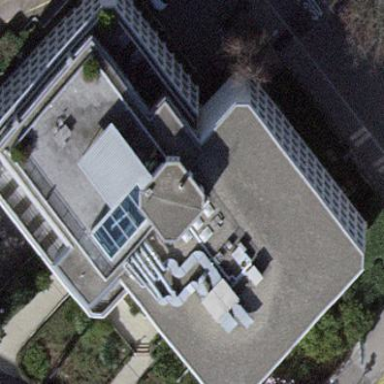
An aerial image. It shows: The building has flat roof that is oriented across.